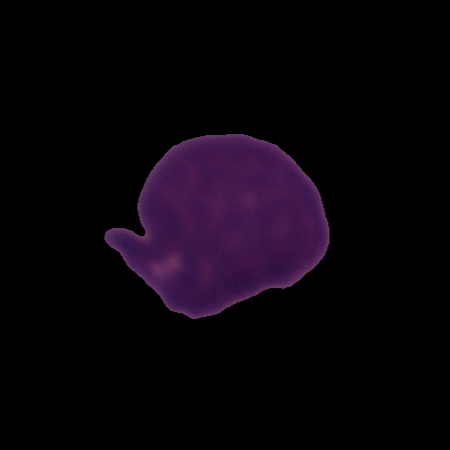
Label: healthy